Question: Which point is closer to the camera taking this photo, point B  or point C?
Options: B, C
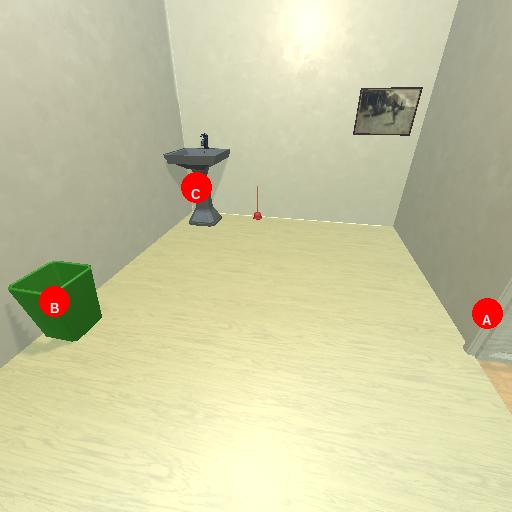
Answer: B